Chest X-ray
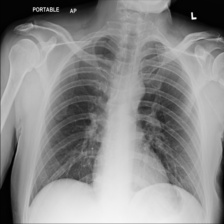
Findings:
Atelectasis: negative
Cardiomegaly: negative
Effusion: negative
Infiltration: negative
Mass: negative
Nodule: negative
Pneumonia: negative
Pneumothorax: negative
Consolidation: negative
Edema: negative
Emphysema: negative
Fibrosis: negative
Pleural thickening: negative
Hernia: negative